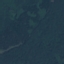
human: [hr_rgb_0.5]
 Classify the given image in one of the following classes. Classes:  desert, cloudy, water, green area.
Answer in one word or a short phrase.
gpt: green area